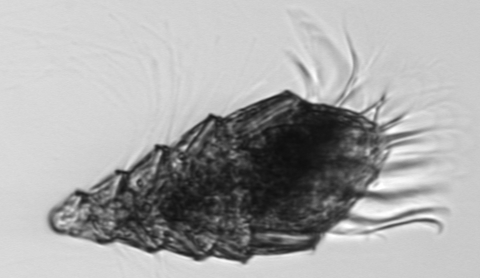
Label: Laboea_strobila